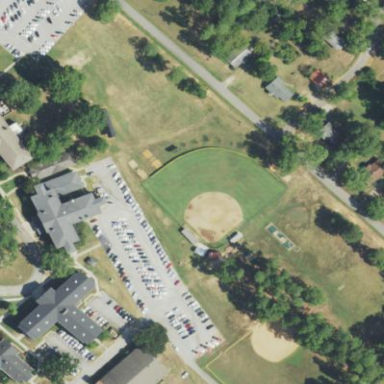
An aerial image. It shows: Baseball pitch for leisure land activities.